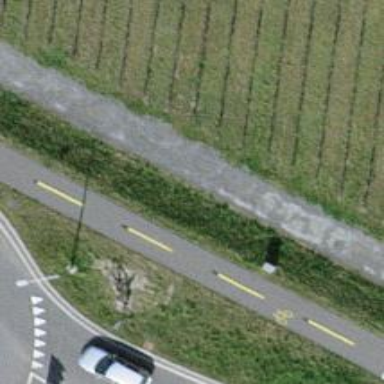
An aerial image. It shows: Asphalt road designated as cycleway. Both the cycleway and the footway have asphalt surfaces.